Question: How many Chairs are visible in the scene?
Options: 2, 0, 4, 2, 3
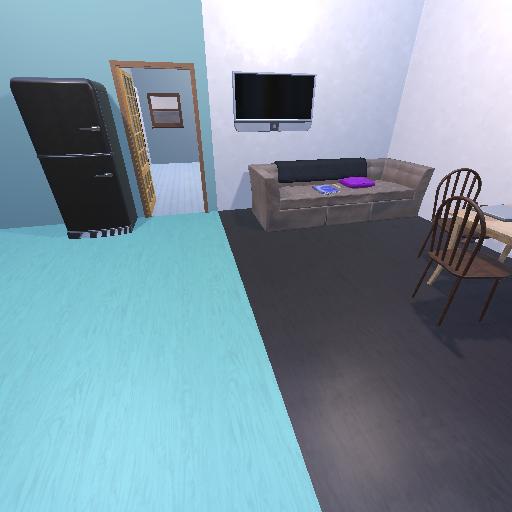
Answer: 2